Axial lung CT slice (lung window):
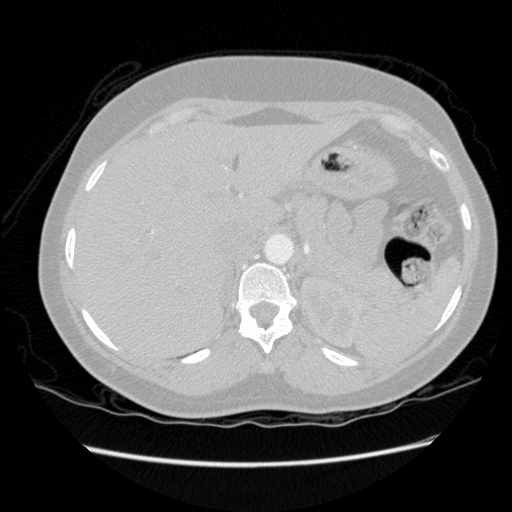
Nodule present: no